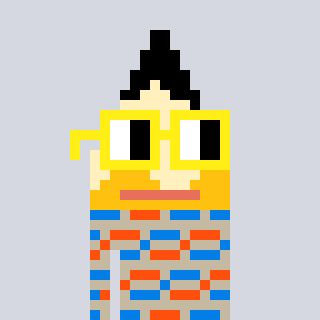
a pixel art character with square yellow glasses, a pencil-shaped head and a bege-colored body on a cool background